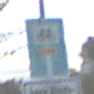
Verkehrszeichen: SackgasseRadverkehrDurchlaessig
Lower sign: HinweisGeaenderteVorfahrtVerkehrsfuehrungVerkehrsregelung3
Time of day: MorningAfternoon
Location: Outdoor (Suburban)
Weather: PartlyCloudy
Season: NotSpecified
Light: Natural